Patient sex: M
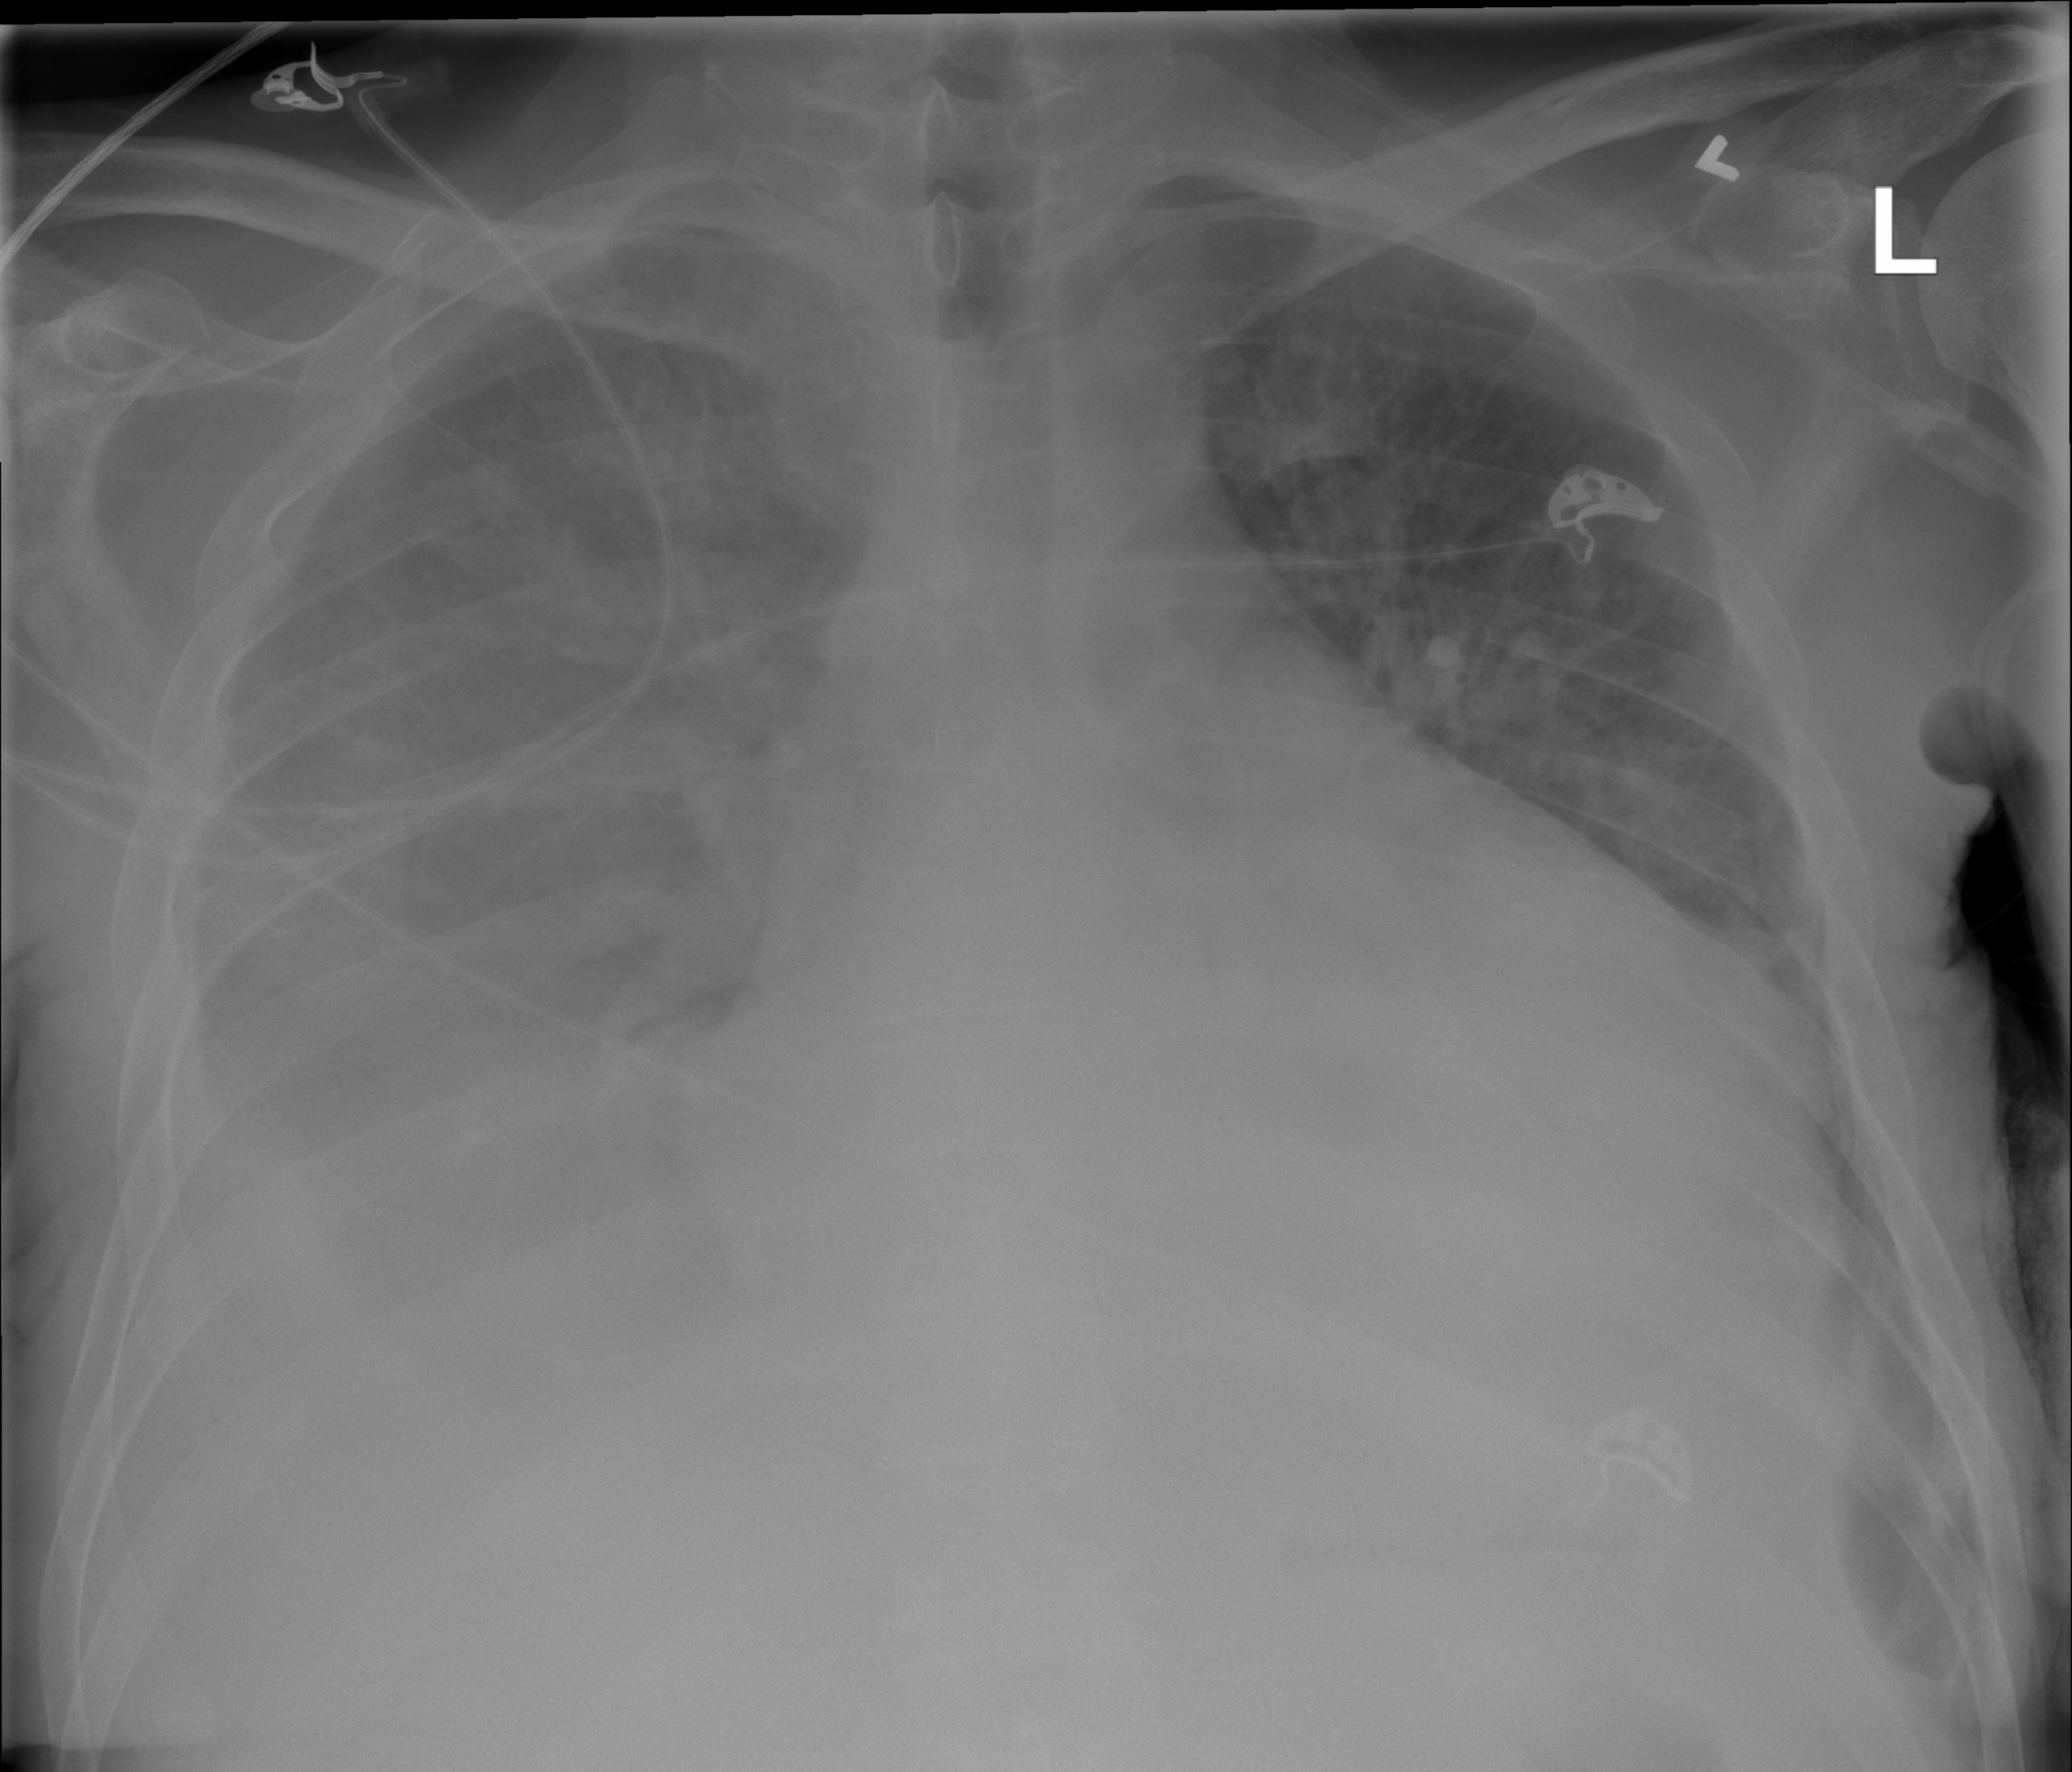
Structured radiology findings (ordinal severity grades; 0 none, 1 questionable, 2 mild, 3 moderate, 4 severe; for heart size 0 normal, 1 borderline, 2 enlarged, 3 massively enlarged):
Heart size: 3
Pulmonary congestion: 3
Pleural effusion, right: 4
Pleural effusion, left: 2
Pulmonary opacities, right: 2
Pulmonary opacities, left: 2
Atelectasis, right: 4
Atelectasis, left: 2